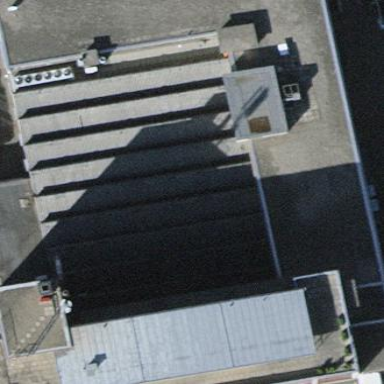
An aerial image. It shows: Commercial building.